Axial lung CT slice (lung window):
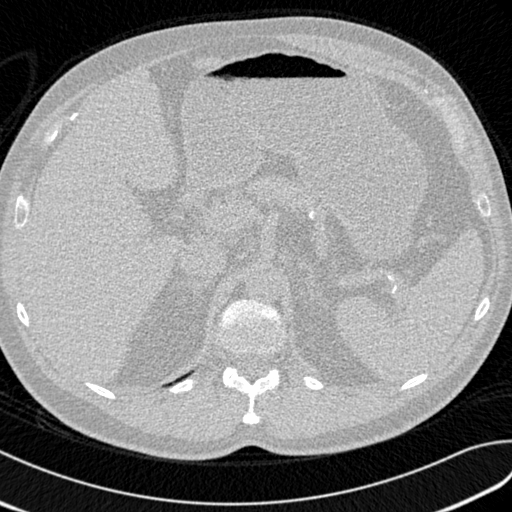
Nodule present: no